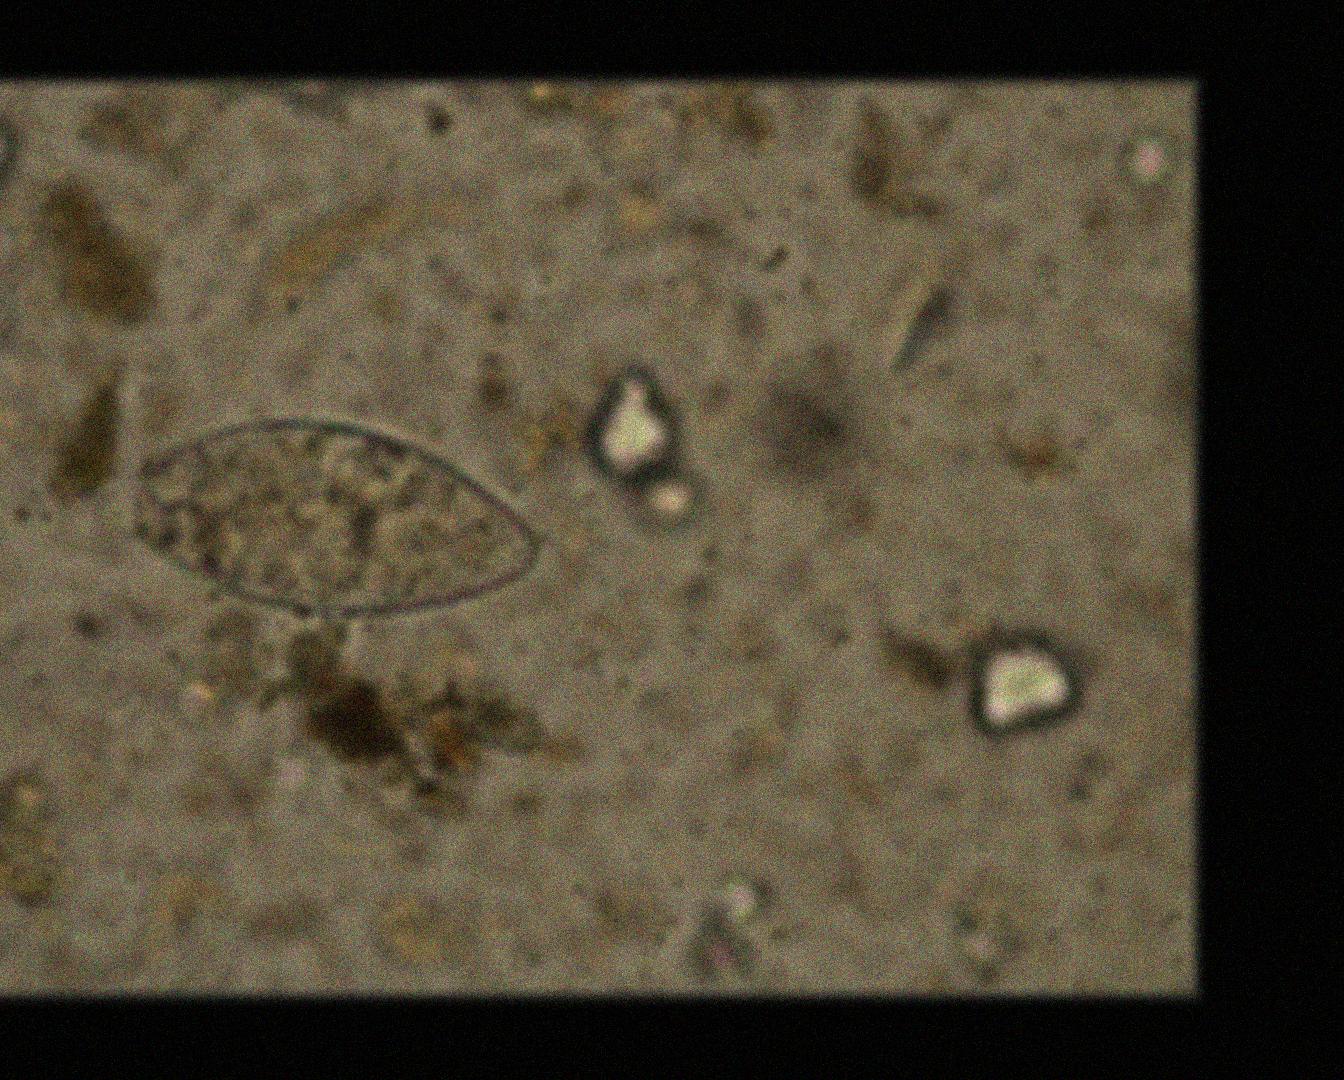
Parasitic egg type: Fasciolopsis buski